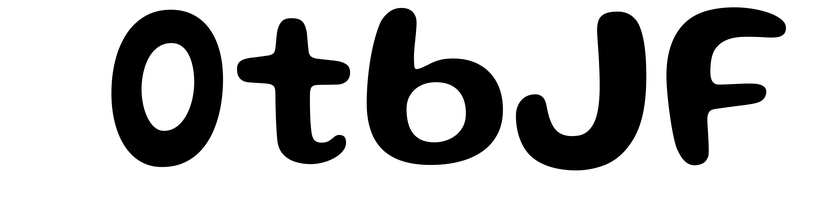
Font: Gluten_Medium